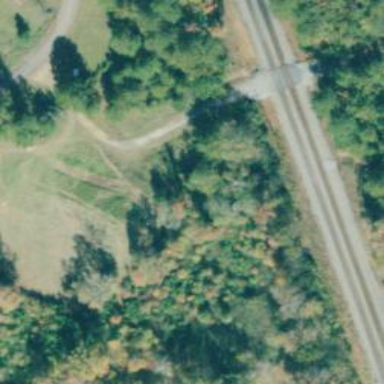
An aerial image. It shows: Abandoned spur railway.